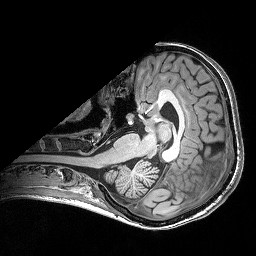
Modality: T1w
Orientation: axial
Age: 27
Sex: female
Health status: healthy
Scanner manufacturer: siemens
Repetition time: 2.53 s
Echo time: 0.00332 s